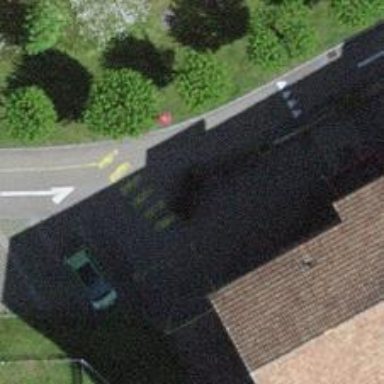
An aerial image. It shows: Bollard.